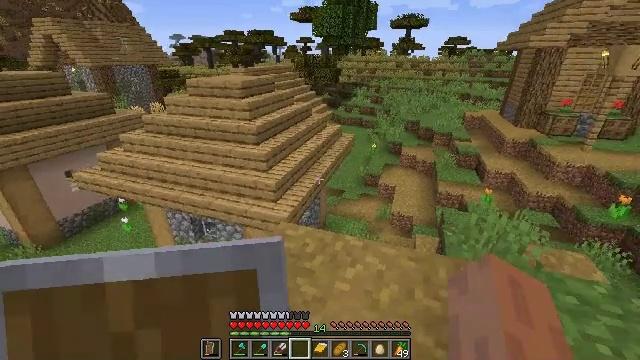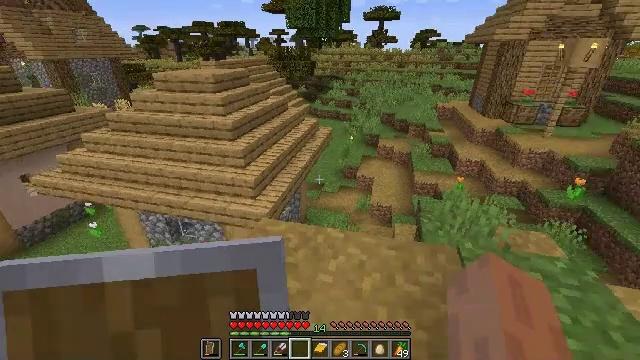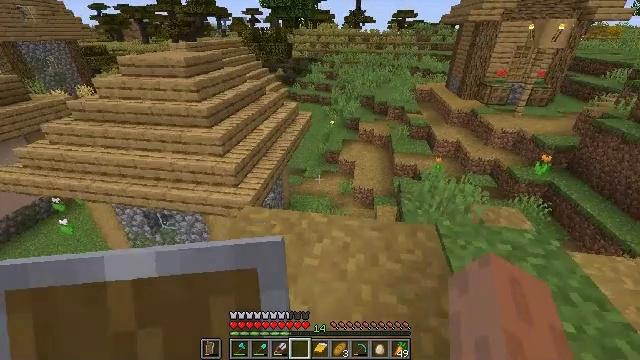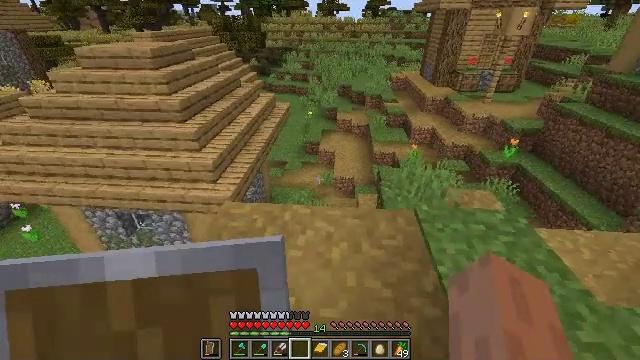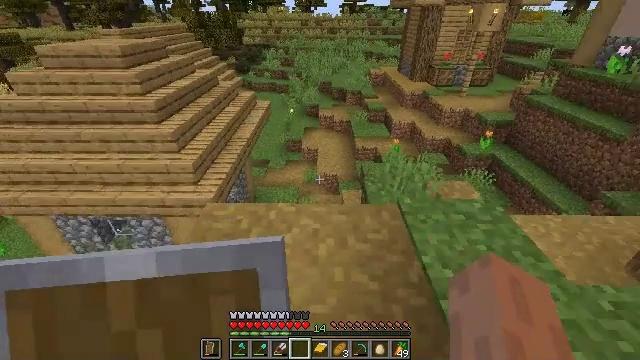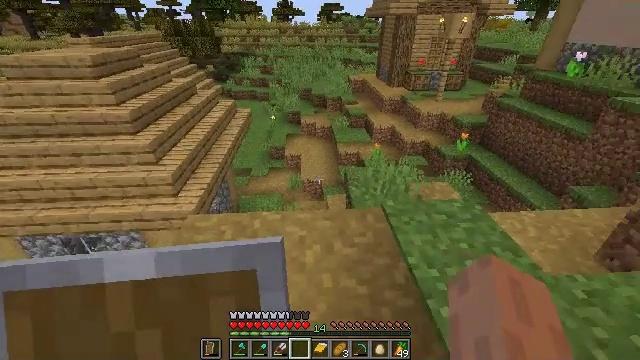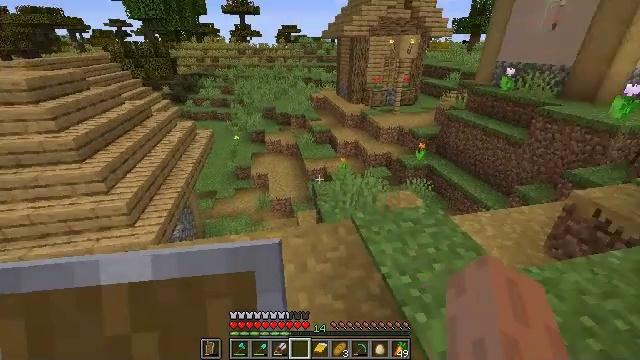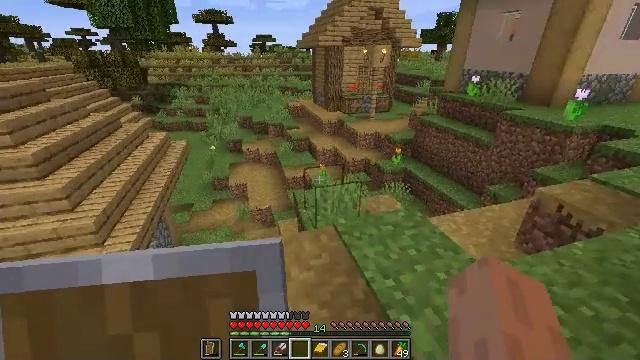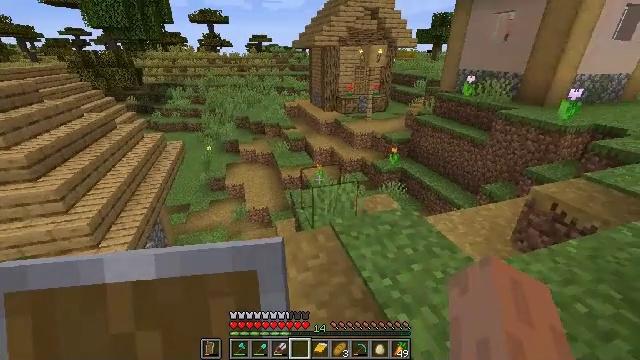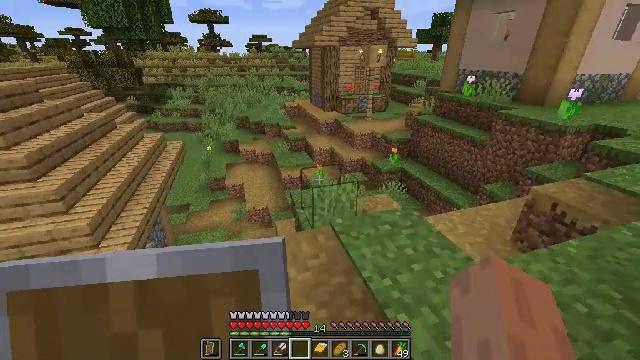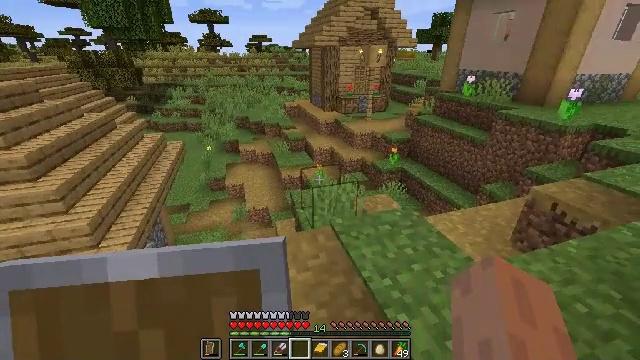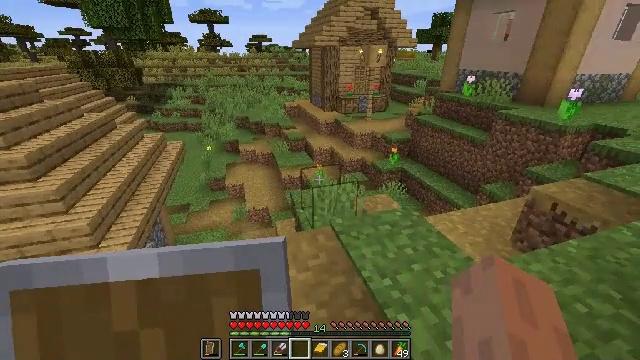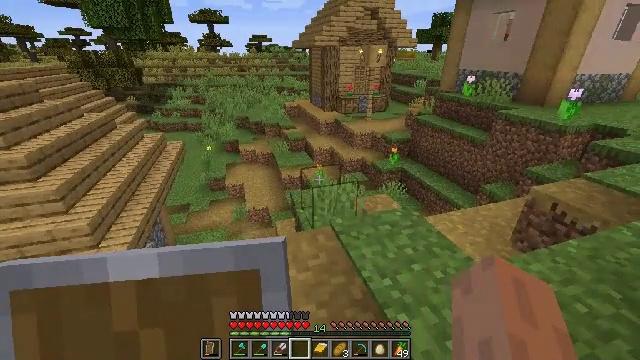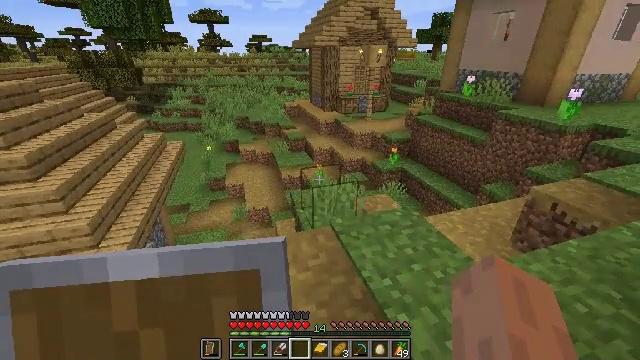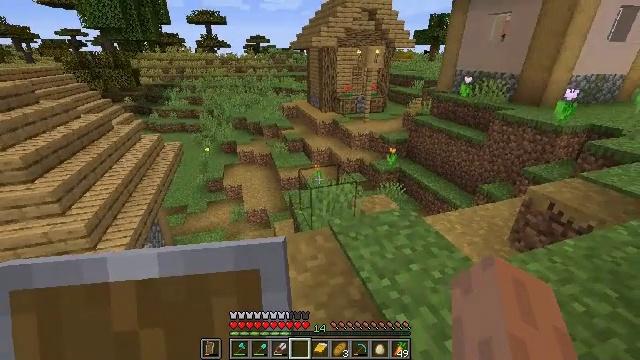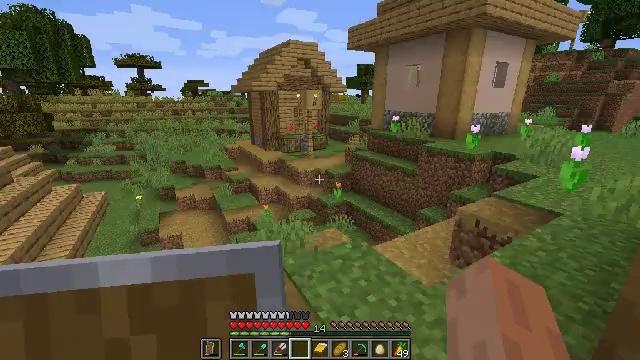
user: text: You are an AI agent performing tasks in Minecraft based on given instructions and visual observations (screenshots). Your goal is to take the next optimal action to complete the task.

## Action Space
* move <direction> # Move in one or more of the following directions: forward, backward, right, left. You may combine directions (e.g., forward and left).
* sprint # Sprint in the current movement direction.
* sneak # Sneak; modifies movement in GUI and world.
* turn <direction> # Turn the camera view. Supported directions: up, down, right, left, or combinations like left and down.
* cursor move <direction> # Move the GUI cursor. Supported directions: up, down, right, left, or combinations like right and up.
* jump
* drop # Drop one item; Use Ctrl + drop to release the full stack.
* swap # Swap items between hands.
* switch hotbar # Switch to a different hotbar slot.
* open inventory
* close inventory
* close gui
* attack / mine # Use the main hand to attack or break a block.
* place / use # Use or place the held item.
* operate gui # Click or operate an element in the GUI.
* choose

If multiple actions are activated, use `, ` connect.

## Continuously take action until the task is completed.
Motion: motion action
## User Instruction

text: Break the white terracotta block.
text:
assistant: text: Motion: turn right and down
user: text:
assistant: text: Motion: turn right and down
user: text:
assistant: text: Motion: turn right and down
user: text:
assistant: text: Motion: turn right
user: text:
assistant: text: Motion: turn right and up
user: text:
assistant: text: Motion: turn right and up
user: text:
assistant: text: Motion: turn right and up
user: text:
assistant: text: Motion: no_op
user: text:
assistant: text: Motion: no_op
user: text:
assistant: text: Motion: no_op
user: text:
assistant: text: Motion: no_op
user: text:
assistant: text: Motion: no_op
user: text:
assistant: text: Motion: no_op
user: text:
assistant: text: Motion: no_op
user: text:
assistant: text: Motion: turn right and up
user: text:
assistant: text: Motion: turn right and up
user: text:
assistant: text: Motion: turn right
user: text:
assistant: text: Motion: no_op
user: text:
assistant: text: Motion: no_op
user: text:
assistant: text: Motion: no_op
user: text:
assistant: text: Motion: no_op
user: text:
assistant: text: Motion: no_op
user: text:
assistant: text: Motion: no_op
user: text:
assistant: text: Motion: no_op
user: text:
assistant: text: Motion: no_op
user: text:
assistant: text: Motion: no_op
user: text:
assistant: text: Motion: no_op
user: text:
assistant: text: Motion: no_op
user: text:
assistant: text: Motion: no_op
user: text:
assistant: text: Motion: no_op